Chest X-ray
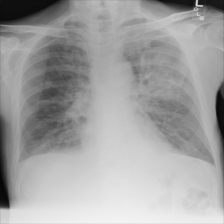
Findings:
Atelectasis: negative
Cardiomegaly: negative
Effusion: negative
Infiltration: positive
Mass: negative
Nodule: negative
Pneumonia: positive
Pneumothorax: negative
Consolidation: negative
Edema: negative
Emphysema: negative
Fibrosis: negative
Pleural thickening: negative
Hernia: negative